Question: I would like to re-order the elements in a legend, as they appear top to bottom in an R ggplot. That is: I'd like the order dictated by comparing the Y value at the right most point X axis point. In the following data, I'd like the legend to read from the top: bush, foo, baz, bar.
: following @alexwhan comments, I have added the data to the script.
: this is now exactly what I was hoping for, thanks to @thomas-kern on #R (bosie) irc.freenode. The trick was to add both, i.e.
'''
scale_linetype_discrete(breaks = ord$Variant) + scale_shape_discrete(breaks = ord$Variant)
'''
Here's my R:
'''
library(plyr)
library(ggplot2)
require(grid)
args <- commandArgs(trailingOnly = TRUE)
lines <- "
X,Variant,Y
1,foo,123
1,bar,134
1,baz,135
1,bush,136
2,foo,221
2,bar,104
2,baz,155
2,bush,336
"
con <- textConnection(lines)
DF <- read.csv(con, header=TRUE)
close(con)
cdata <- ddply(DF, .(Variant,X), summarise, N = length(Y), mean=round(mean(Y),2), sd=round(sd(Y),2), se=round(sd(Y)/sqrt(length(Y)),2))
ord <- cdata[cdata$X == max(cdata$X),]
ord <- ord[order(ord$Variant, decreasing=T),]
pdf("out.pdf")
none <- element_blank()
bp <- ggplot(cdata, aes(x=X, y=mean, group=Variant)) + xlab("X label") + geom_line(aes(linetype=Variant)) + geom_point(aes(shape=Variant)) + ylab("Y Value") + labs(title = "mytitle") + scale_linetype_discrete(breaks = ord$Variant) + scale_shape_discrete(breaks = ord$Variant)
print(bp + theme(legend.justification=c(1,0), legend.position=c(1,0), legend.key.width=unit(3,"line"), legend.title=element_blank(), text = element_text(size=18)) + theme(panel.background = element_rect(fill='white', colour='black')) + theme(panel.grid.major = none, panel.grid.minor = none))
dev.off()
'''
This generates exactly what I'm after:

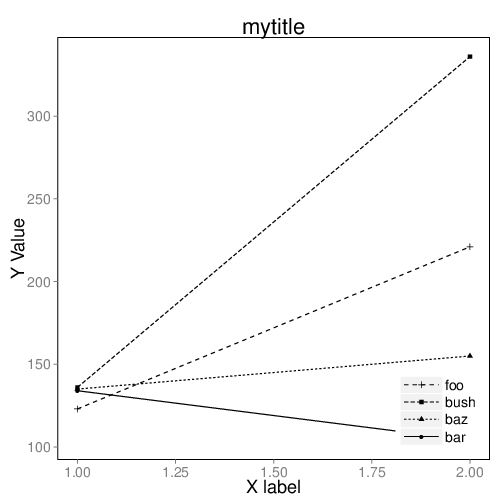
Answer: It really helps if you provide the data your plot is made with. Here's an example of how to approach with some data I made up:
'''
dat <- data.frame(x = c(1,2), y = rnorm(8), group = rep(c("bar", "baz", "bush", "foo"), each = 2))
ord <- dat[dat$x == max(dat$x),]
ord <- ord[order(ord$y, decreasing=T),]
ggplot(dat, aes(x, y)) + geom_point(aes(shape = group)) + geom_line(aes(group = group)) +
scale_shape_discrete(breaks = ord$group)
'''